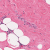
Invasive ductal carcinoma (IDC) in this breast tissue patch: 0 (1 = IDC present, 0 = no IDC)